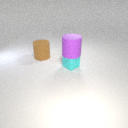
small cyan rubber cube below large purple rubber cylinder